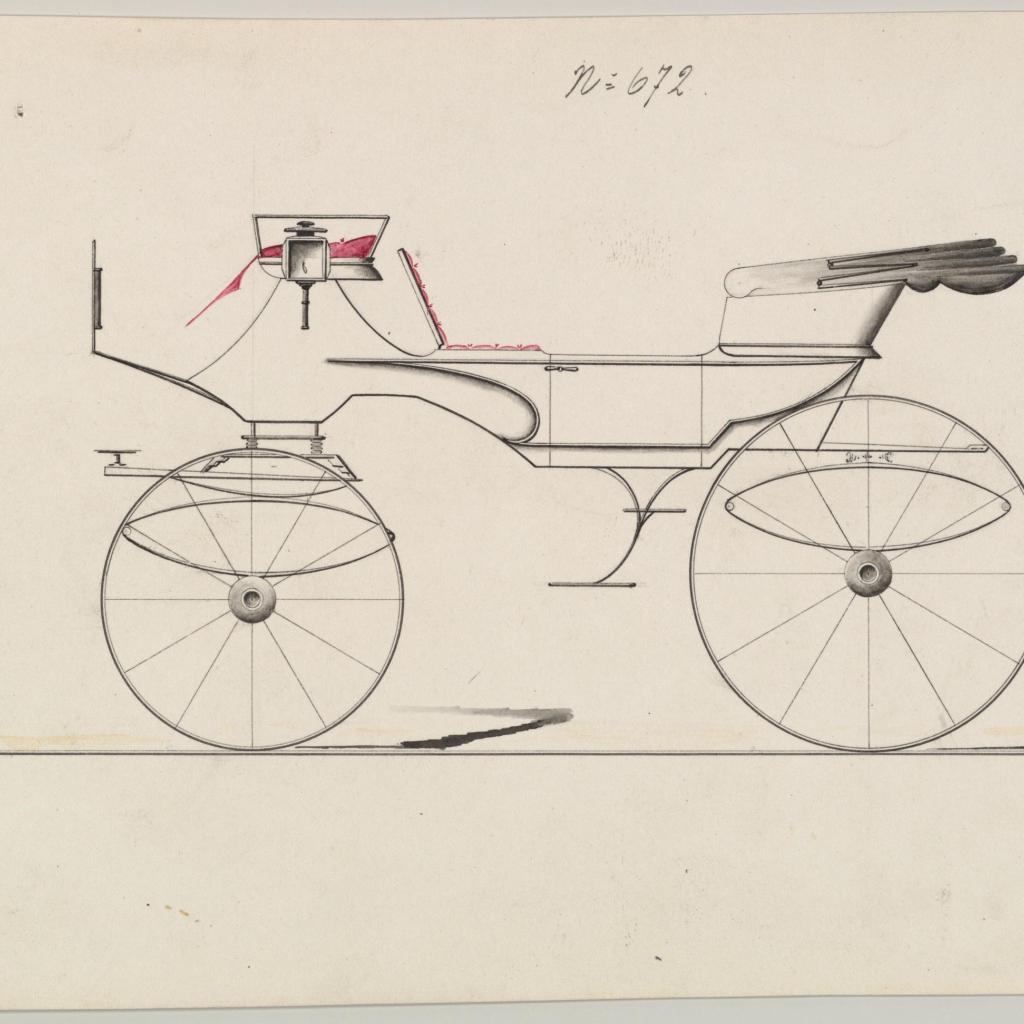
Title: Design for Vis-à-vis, no. 672
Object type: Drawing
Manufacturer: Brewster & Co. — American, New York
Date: ca. 1870
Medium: Pen and black ink, watercolor and gouache
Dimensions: sheet: 5 11/16 x 9 in. (14.4 x 22.9 cm)
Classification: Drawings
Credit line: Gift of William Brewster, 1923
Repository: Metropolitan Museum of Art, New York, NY